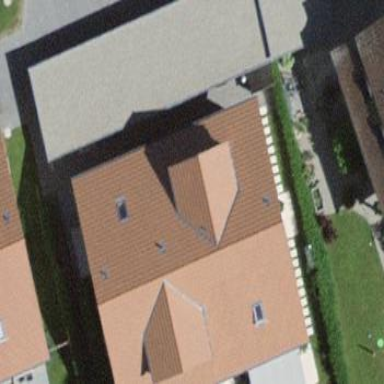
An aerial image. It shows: Residential building with gabled roof oriented across.